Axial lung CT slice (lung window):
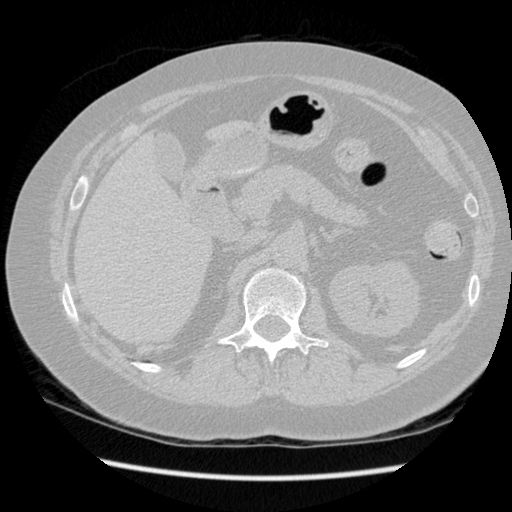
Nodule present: no